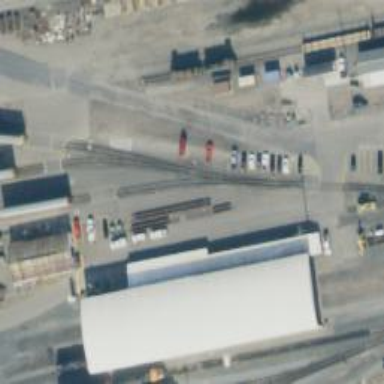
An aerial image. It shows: Railway yard in service.